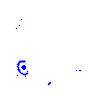
Particle: electron